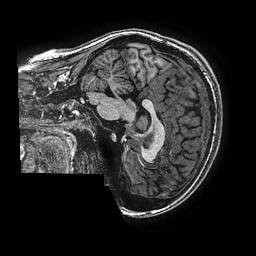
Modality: T1w
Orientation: sagittal
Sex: female
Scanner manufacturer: ge
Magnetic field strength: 3 T
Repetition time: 0.00766 s
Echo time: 0.003476 s